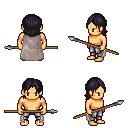
a pixel art fantasy rpg character, male body template, human, tanned skin, gray cape, metal pants, raven long bangs hairstyle, spear, four views (front, back, left, right), 2x2 character sprite sheet, small pixel art, hard edges, no anti-aliasing